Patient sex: M
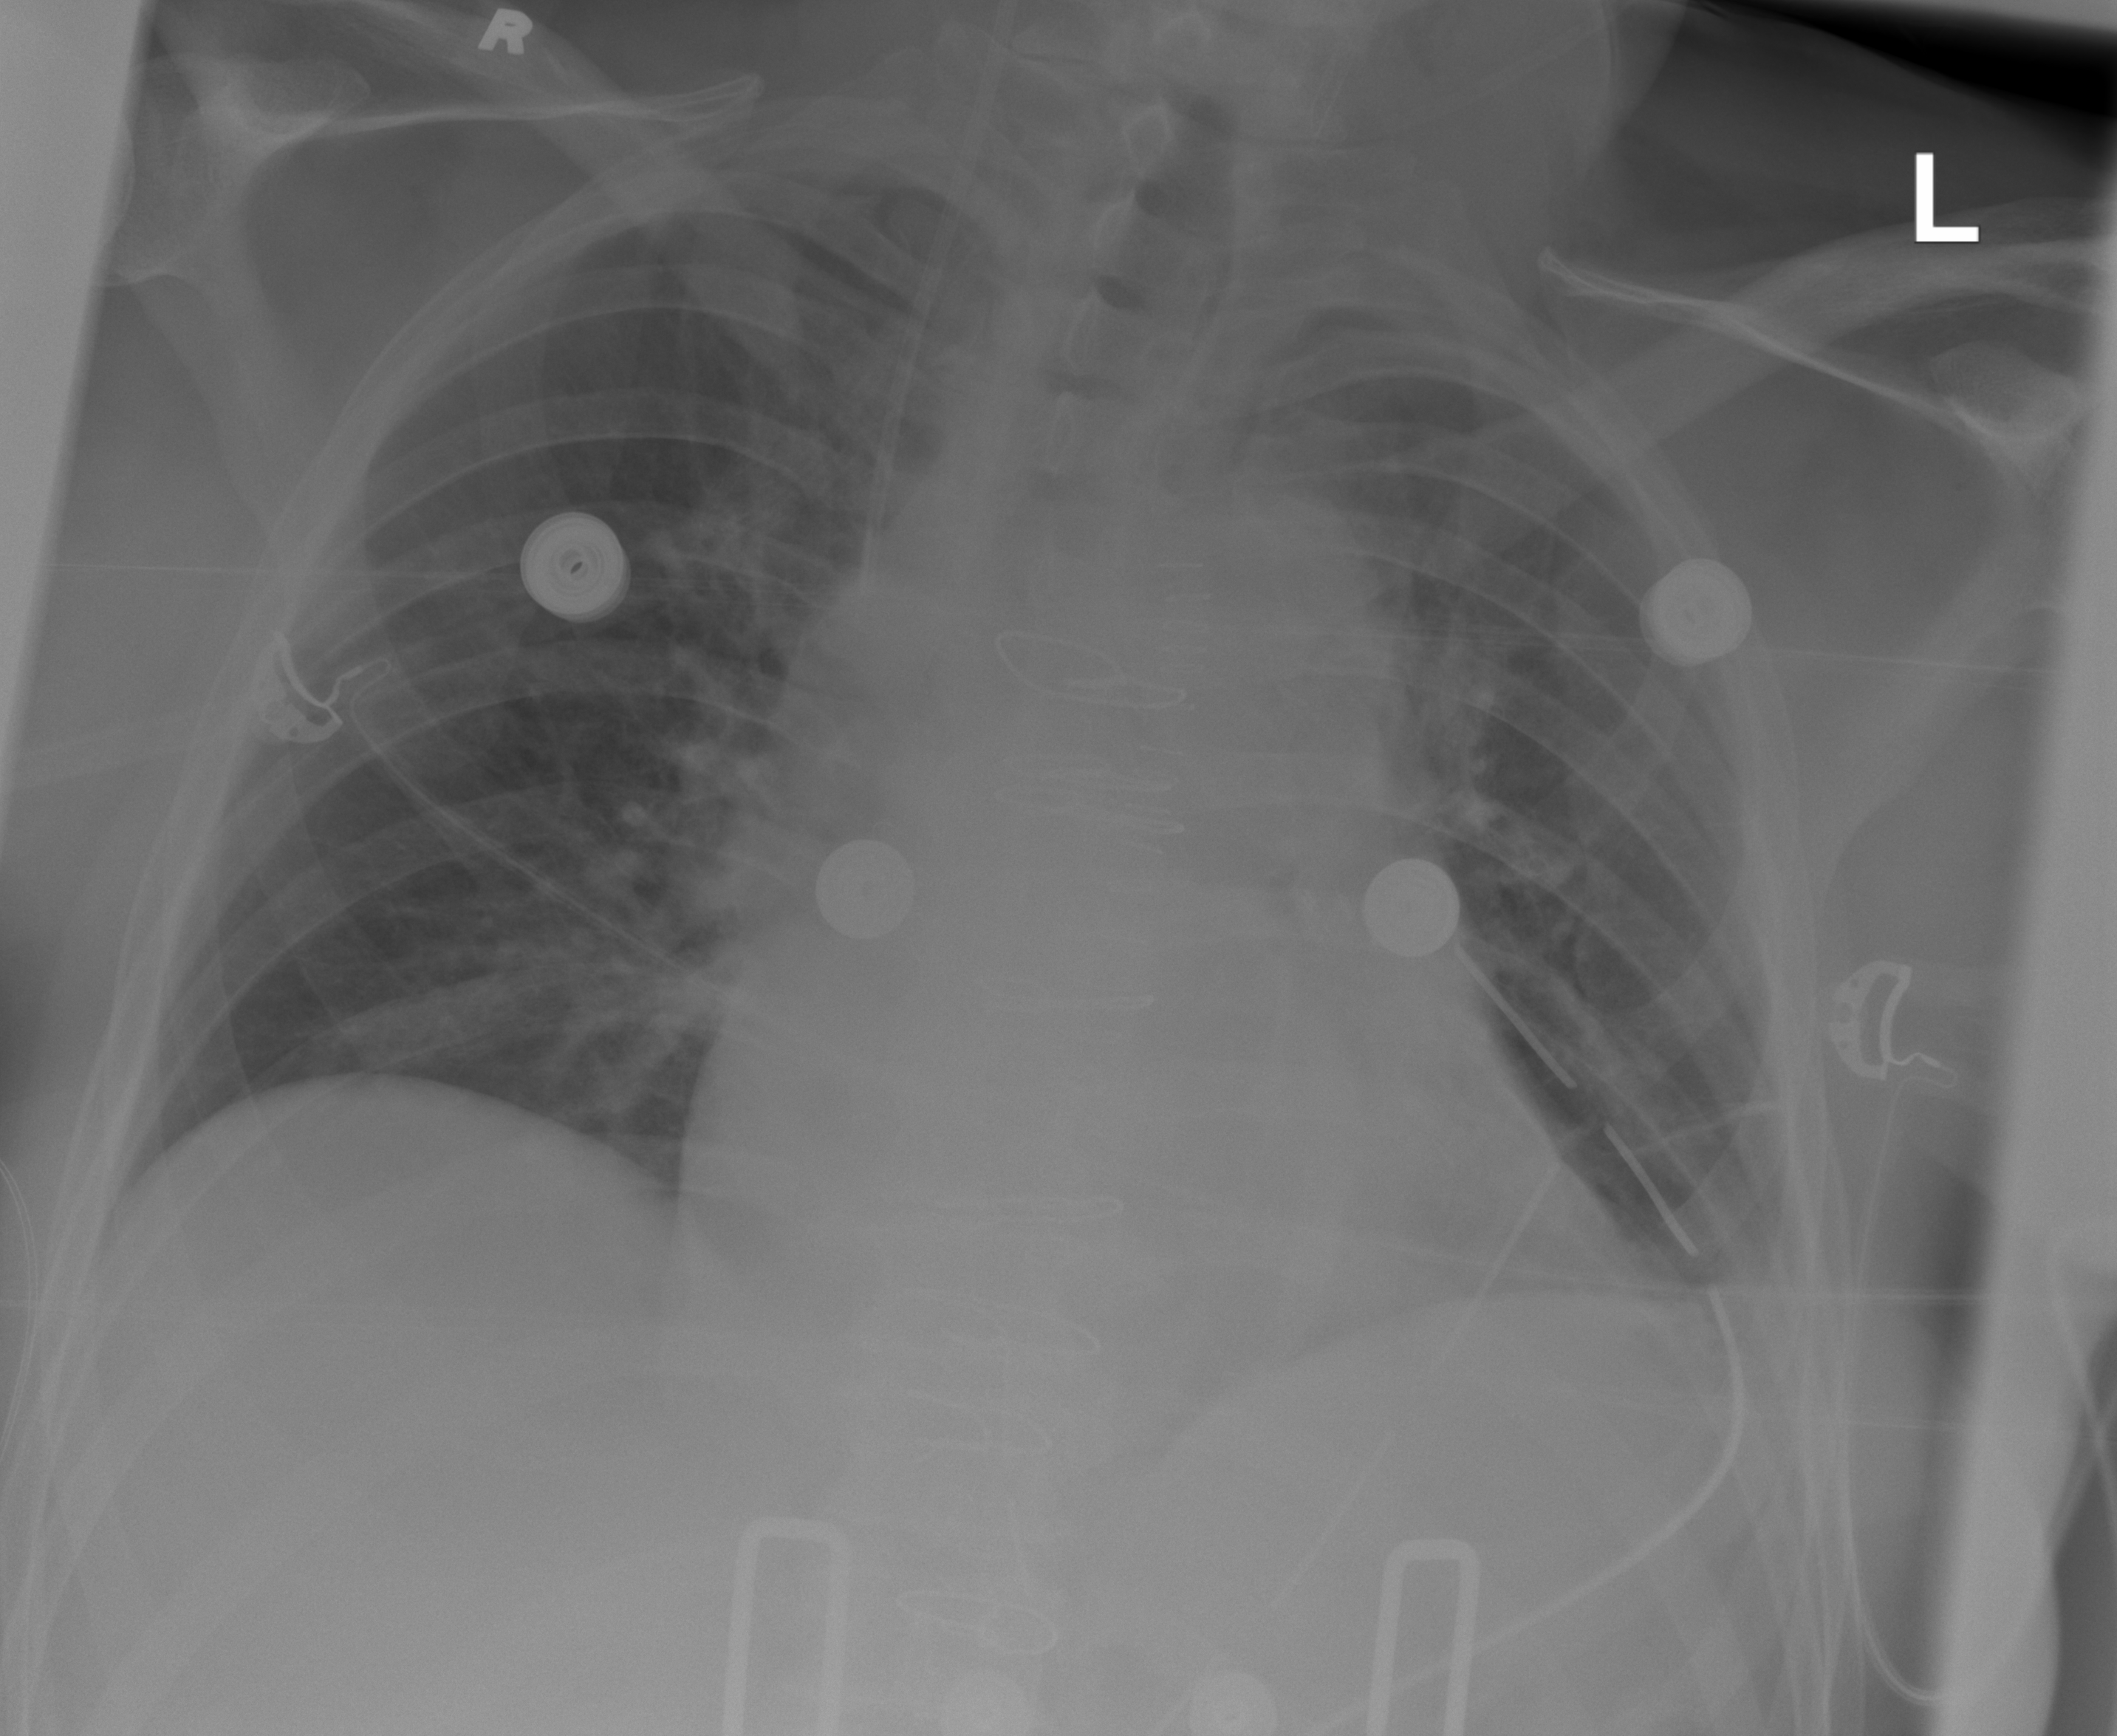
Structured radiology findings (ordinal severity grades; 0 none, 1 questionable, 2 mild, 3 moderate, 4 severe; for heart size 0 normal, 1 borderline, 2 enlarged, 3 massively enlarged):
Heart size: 1
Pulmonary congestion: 2
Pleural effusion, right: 0
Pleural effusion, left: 0
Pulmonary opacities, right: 0
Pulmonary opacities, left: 0
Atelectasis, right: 0
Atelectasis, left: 0